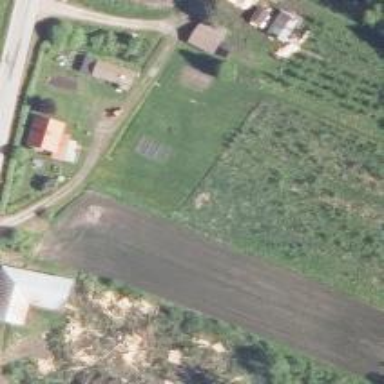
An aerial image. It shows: Farmyard area.